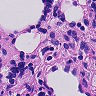
Metastatic tissue present: no